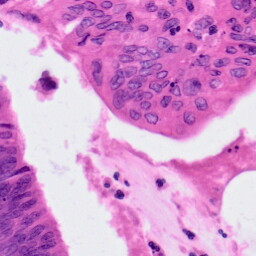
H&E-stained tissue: Colon